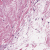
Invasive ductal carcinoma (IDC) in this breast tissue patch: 0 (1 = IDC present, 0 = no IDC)